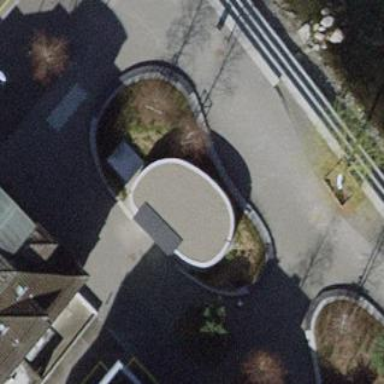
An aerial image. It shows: Toilets housed in building.